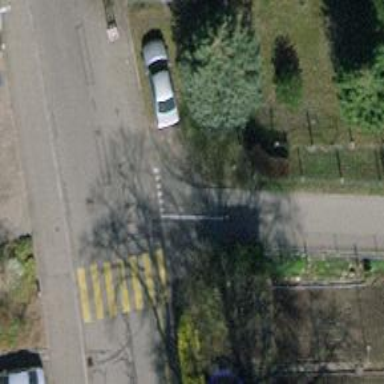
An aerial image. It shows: Bollard barrier.